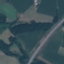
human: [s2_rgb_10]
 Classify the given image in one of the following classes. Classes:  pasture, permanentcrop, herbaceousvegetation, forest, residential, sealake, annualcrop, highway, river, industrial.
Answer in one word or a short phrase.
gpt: Highway